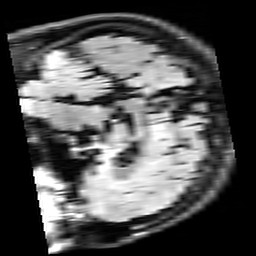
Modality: FLAIR
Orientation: sagittal
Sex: male
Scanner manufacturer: siemens
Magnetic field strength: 3 T
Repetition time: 10 s
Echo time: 0.09 s